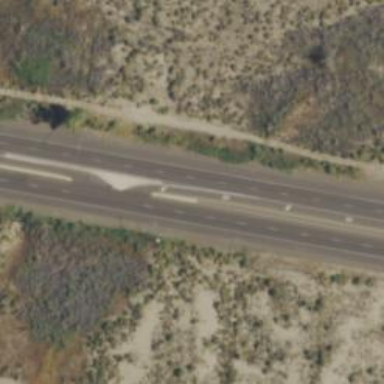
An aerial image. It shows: Trunk link highway with asphalt surface.